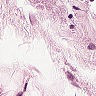
Metastatic tissue present: no